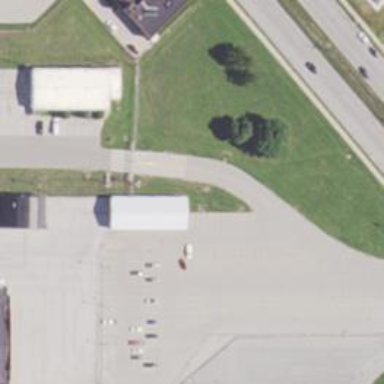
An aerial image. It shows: Image of taxiway at airport.